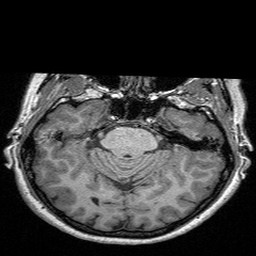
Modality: T1w
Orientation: coronal
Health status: ill
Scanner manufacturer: siemens
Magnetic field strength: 3 T
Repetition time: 2.3 s
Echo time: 0.00298 s